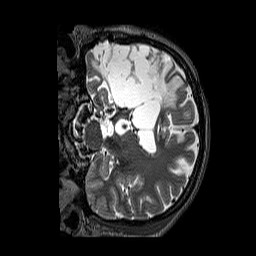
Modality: T2w
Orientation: coronal
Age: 40
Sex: male
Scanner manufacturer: siemens
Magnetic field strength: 3 T
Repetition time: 3.2 s
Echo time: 0.567 s